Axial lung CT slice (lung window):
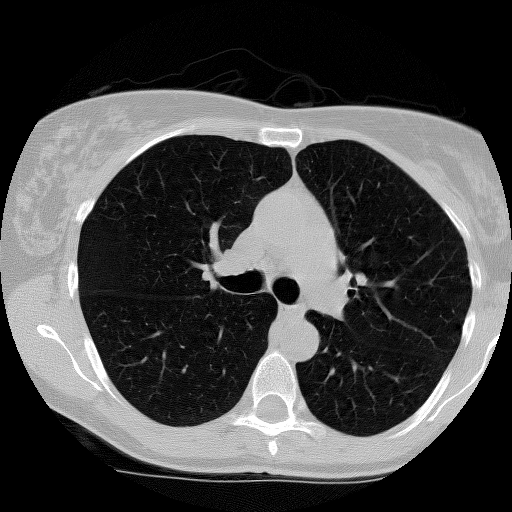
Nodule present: no